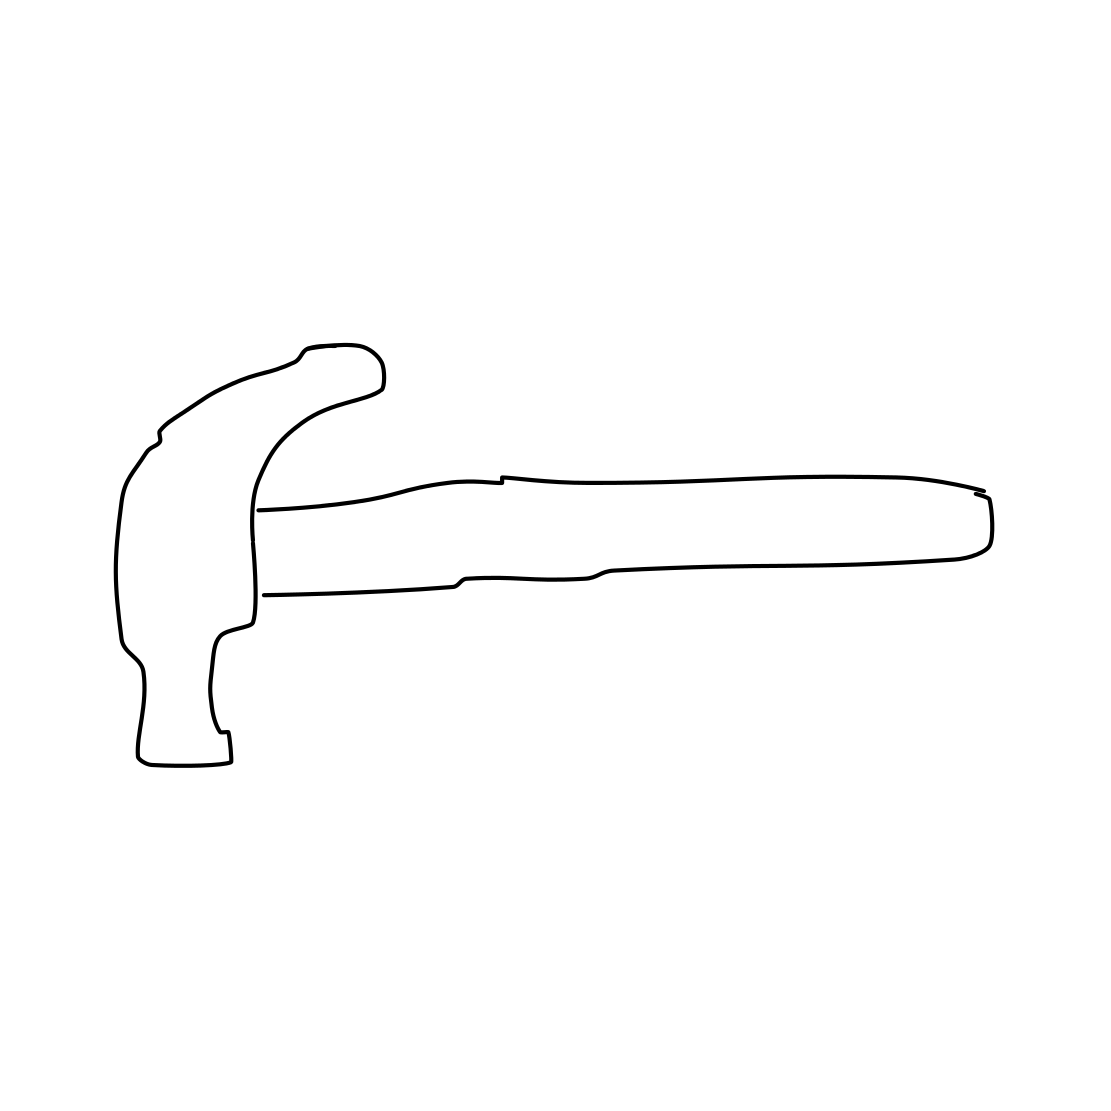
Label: hammer